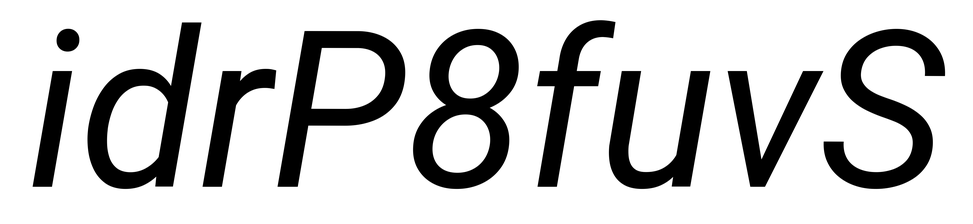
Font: Roboto-Italic_Italic